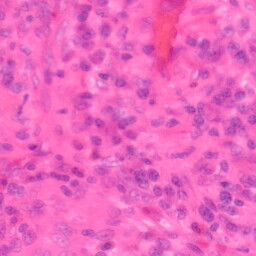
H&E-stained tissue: Colon